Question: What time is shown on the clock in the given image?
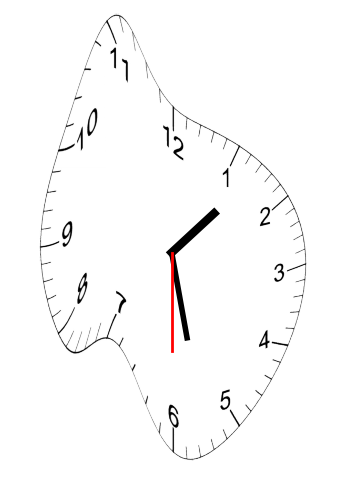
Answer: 01:27:30